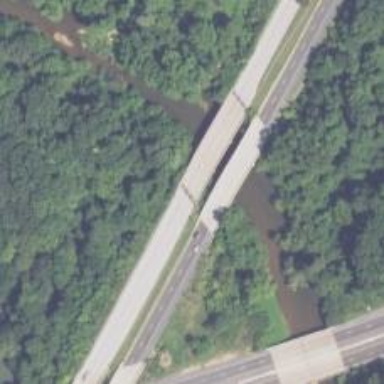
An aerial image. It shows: Bridge over trunk highway expressway.